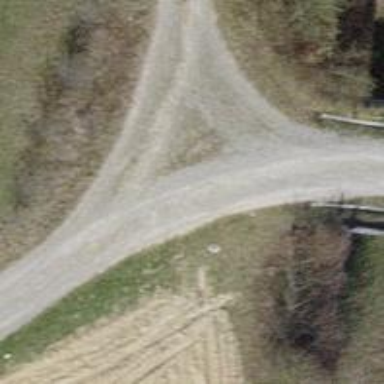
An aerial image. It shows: Track with grade2 pebblestone surface.